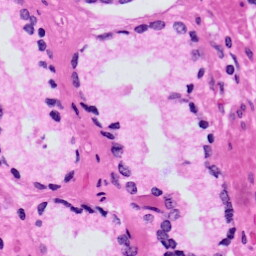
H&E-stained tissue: Prostate